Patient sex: F
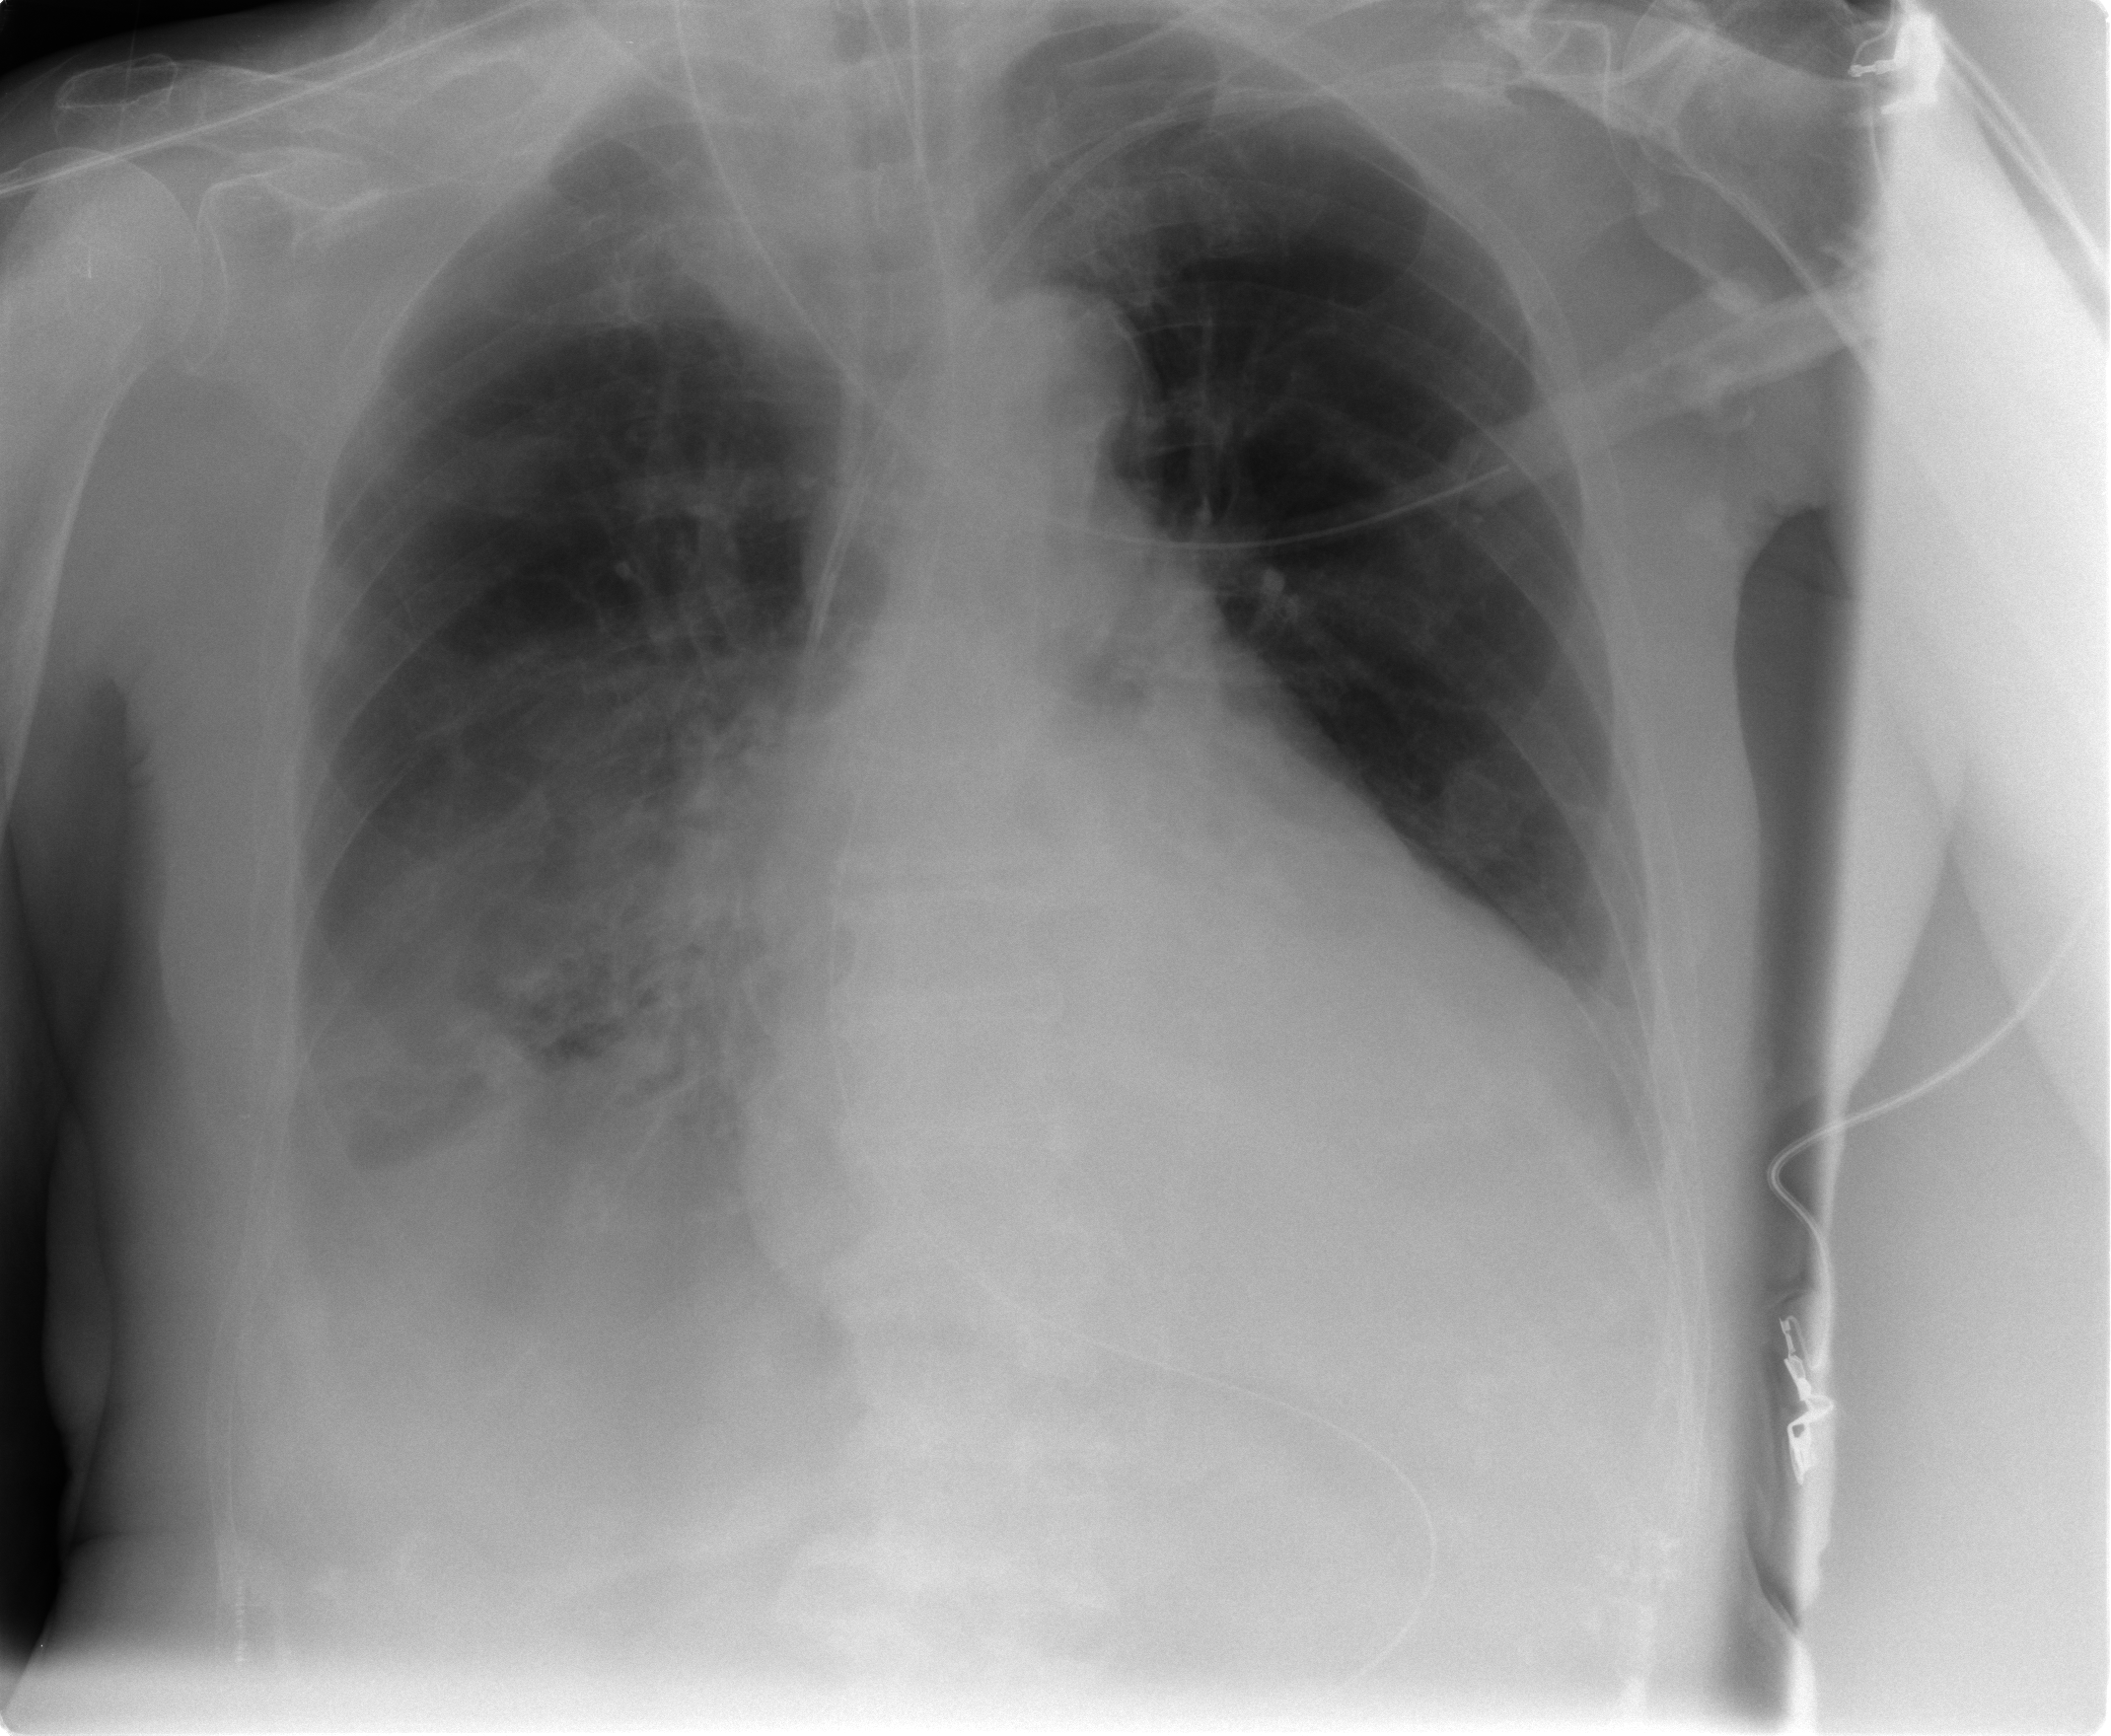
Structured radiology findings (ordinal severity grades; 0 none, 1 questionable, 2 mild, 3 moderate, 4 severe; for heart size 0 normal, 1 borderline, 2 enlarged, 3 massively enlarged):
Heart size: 2
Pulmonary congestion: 2
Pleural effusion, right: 2
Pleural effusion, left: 2
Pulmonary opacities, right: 2
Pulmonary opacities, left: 0
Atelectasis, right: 3
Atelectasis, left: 2